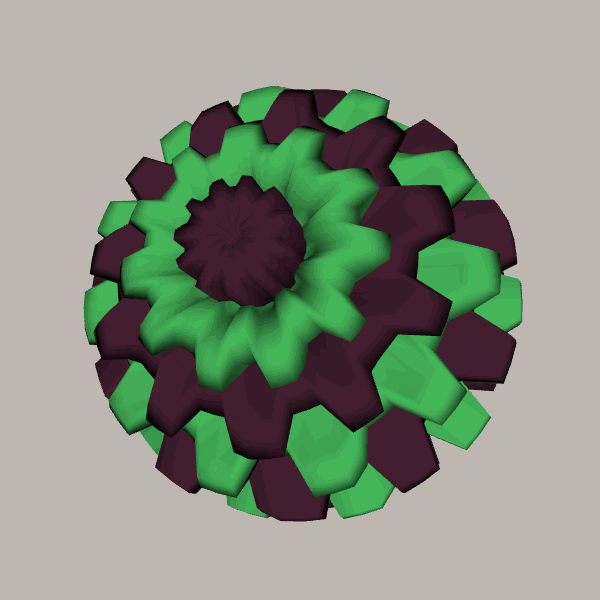
Background: light